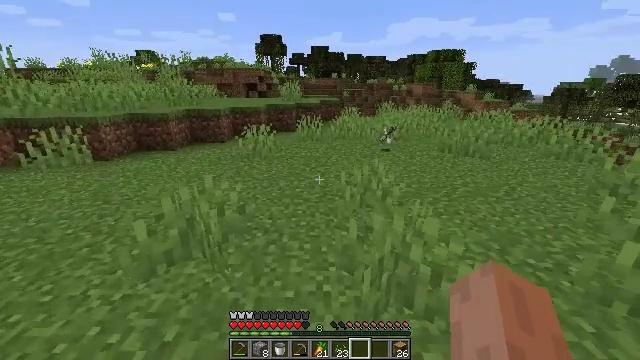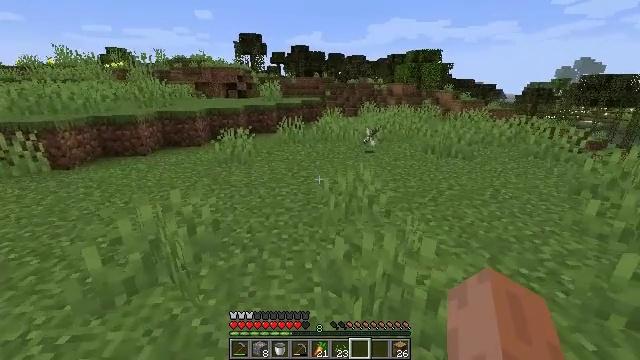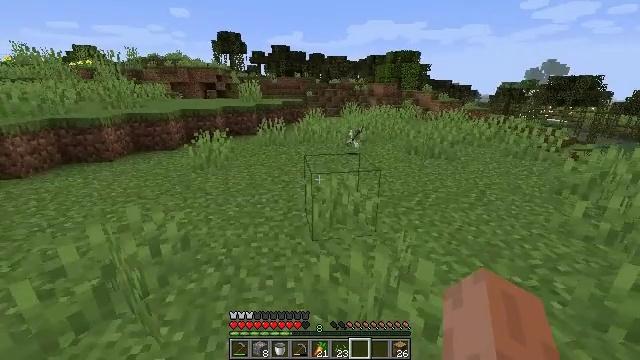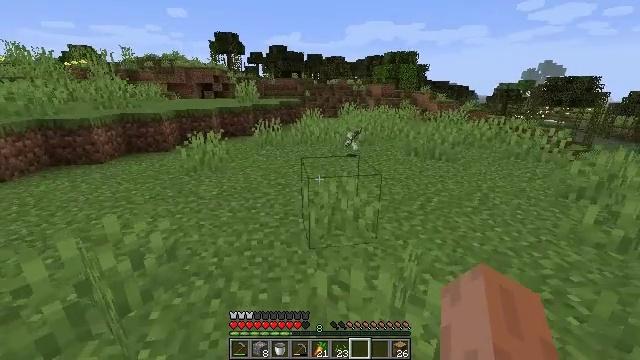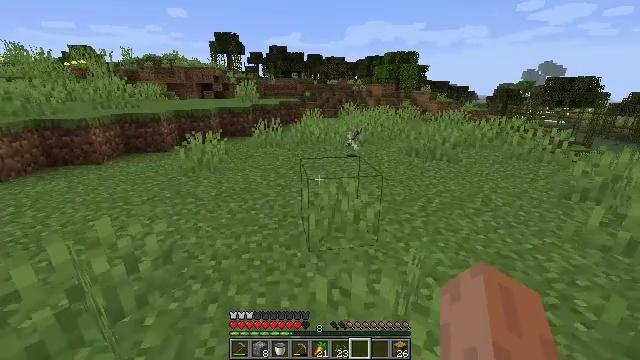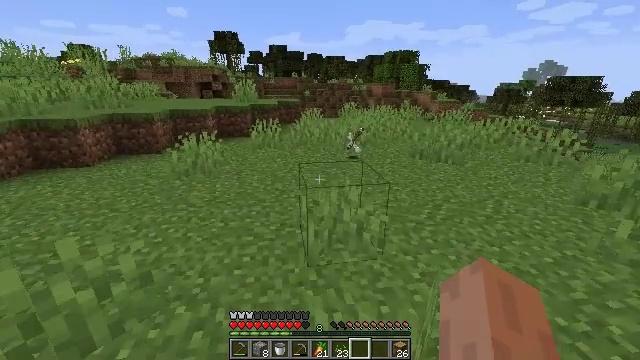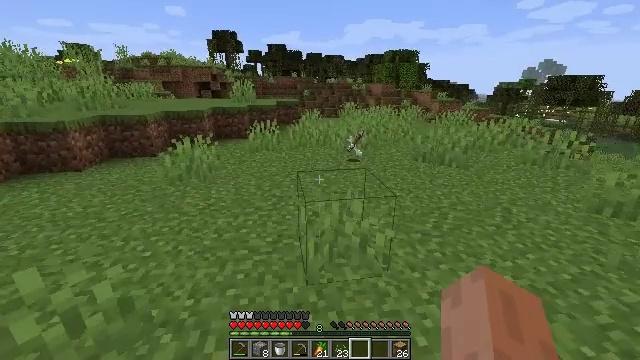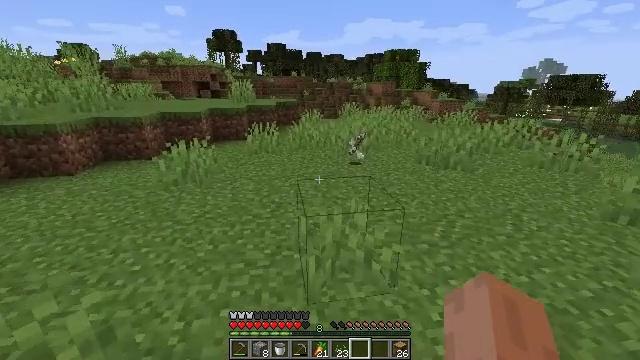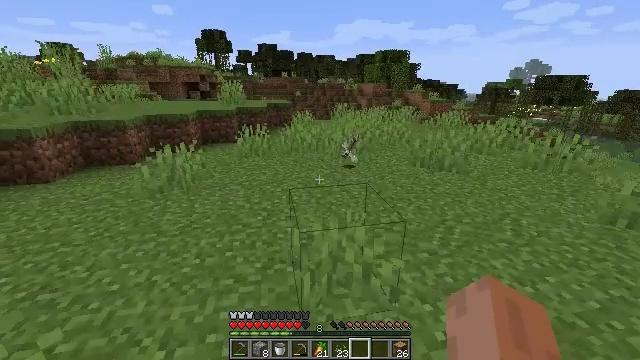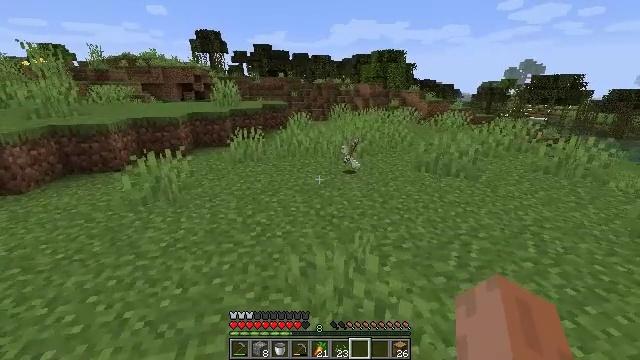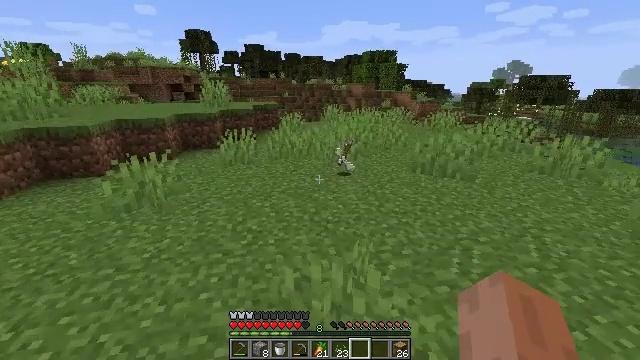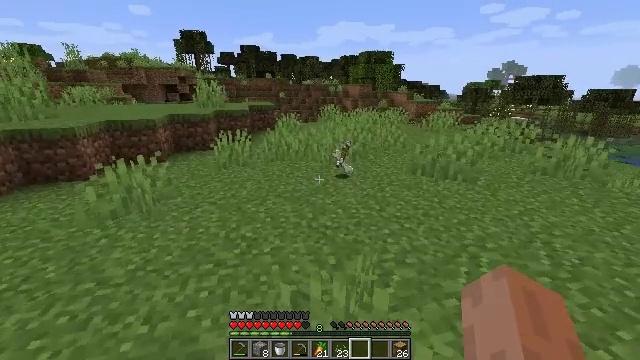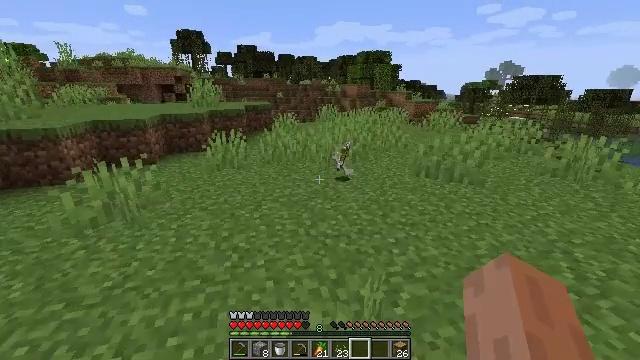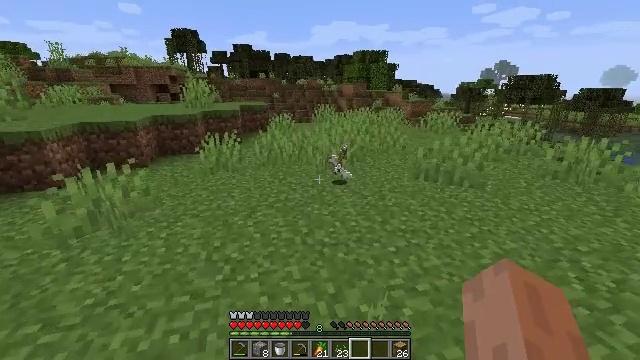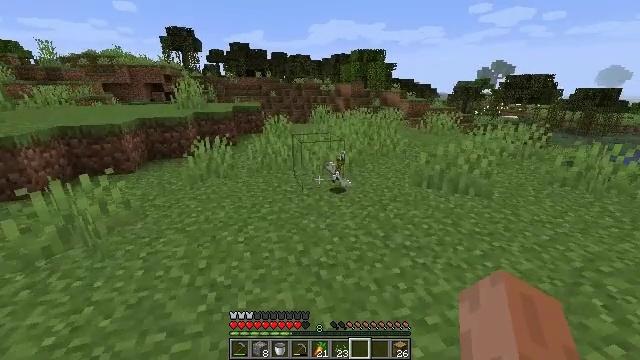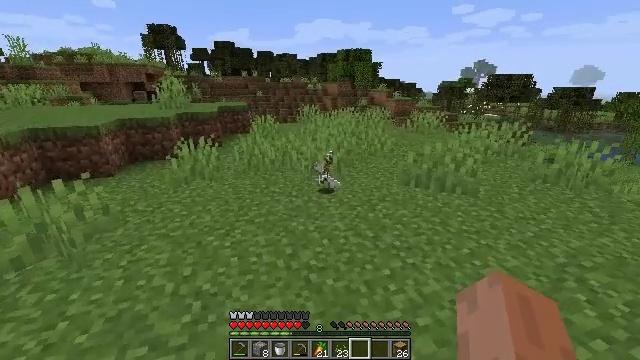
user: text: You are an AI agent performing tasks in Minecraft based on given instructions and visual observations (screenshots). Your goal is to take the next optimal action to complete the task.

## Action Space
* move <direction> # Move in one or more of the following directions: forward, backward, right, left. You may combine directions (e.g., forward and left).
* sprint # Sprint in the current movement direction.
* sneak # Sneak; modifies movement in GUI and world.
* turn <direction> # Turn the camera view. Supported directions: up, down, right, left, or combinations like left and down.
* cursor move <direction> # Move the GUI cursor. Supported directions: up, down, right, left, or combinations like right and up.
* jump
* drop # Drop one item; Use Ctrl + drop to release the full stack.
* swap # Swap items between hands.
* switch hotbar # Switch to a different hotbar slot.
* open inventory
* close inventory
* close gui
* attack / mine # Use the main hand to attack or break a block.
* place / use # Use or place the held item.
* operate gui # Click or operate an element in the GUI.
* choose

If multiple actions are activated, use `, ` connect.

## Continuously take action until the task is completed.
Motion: motion action
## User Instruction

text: Attack the bookshelf to recycle it.
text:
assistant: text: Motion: move forward, turn right
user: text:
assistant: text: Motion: move forward, turn right
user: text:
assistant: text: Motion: move forward
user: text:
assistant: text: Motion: move forward
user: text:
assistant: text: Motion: move forward
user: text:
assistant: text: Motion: move forward
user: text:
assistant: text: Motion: move forward
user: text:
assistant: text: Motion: move forward, turn right
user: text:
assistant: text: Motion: move forward
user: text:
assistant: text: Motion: move forward, turn right
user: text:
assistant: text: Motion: move forward
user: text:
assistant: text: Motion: move forward
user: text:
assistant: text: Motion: move forward
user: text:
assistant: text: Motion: move forward
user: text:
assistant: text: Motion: move forward, turn right
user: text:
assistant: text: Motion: move forward, turn right
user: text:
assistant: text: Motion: move forward, turn right
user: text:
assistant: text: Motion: move forward, turn right
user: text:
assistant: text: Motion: move forward
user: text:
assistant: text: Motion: move forward
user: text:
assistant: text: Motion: move forward
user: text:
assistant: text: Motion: move forward
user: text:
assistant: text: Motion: move forward
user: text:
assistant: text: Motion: move forward
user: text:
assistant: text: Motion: move forward
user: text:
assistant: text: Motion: move forward
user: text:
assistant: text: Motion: move forward
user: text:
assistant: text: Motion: move forward
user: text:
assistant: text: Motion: move forward, turn left
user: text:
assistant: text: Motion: move forward, turn left